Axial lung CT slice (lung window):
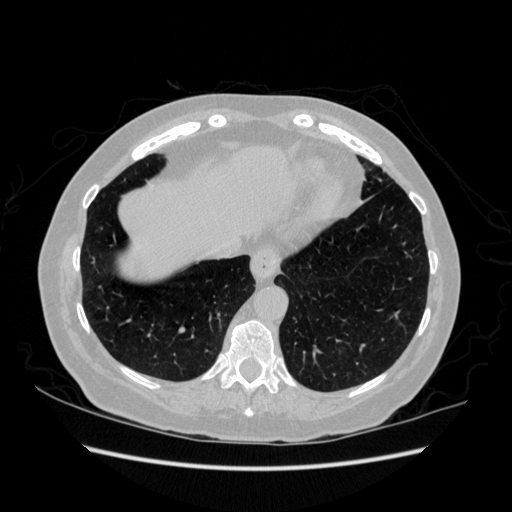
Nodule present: no